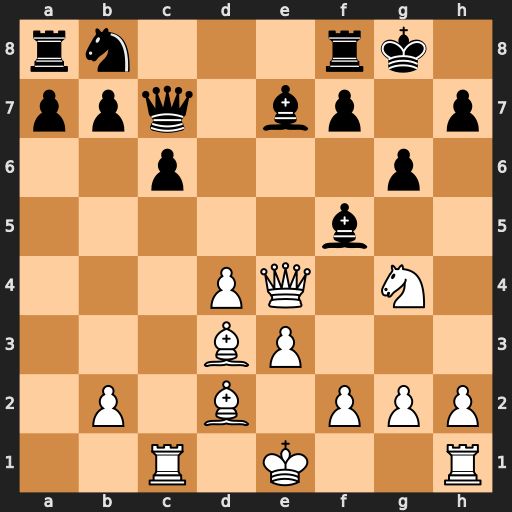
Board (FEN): rn3rk1/ppq1bp1p/2p3p1/5b2/3PQ1N1/3BP3/1P1B1PPP/2R1K2R
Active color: w
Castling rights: K
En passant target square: -
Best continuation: Nh6+ Kh8 Nxf5